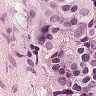
Metastatic tissue present: yes